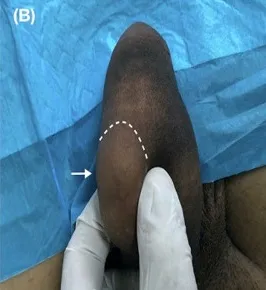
Paraffinoma mass extending laterally and dorsally (white arrow, dotted lines delineating the lesion borders).
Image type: medical_photograph (other_medical_photograph)